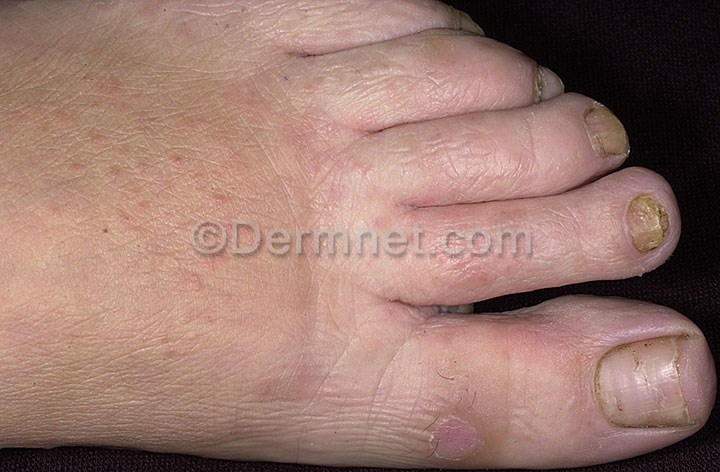
Disease: Tinea Ringworm Candidiasis and other Fungal Infections